Question: I'm having problems showing the right fonts or glyphs in my VMWare hosted Ubuntu instance.
'''
webkell@ubuntu:~$ uname -a
Linux ubuntu 2.6.35-22-generic #35-Ubuntu SMP Sat Oct 16 20:36:48 UTC 2010 i686 GNU/Linux
'''
I've i) installed vim-powerline using Vundle and ii) applied the fontpatcher as described in the "linux" section of <URL>, but I'm still seeing weird characters as seen in this screenshot:
.
I've tried the fonts Lucida Sans Typewriter-Powerline.otf and Monaco_Linux-Powerline.ttf in the <URL>. I even tried setting 'set guifont=MyFont' on the linux instance. But that didn't help.
Is there some special incantation I have to use to make this work on my VMWare hosted Ubuntu? It works fine on the host Mac.
Thanks
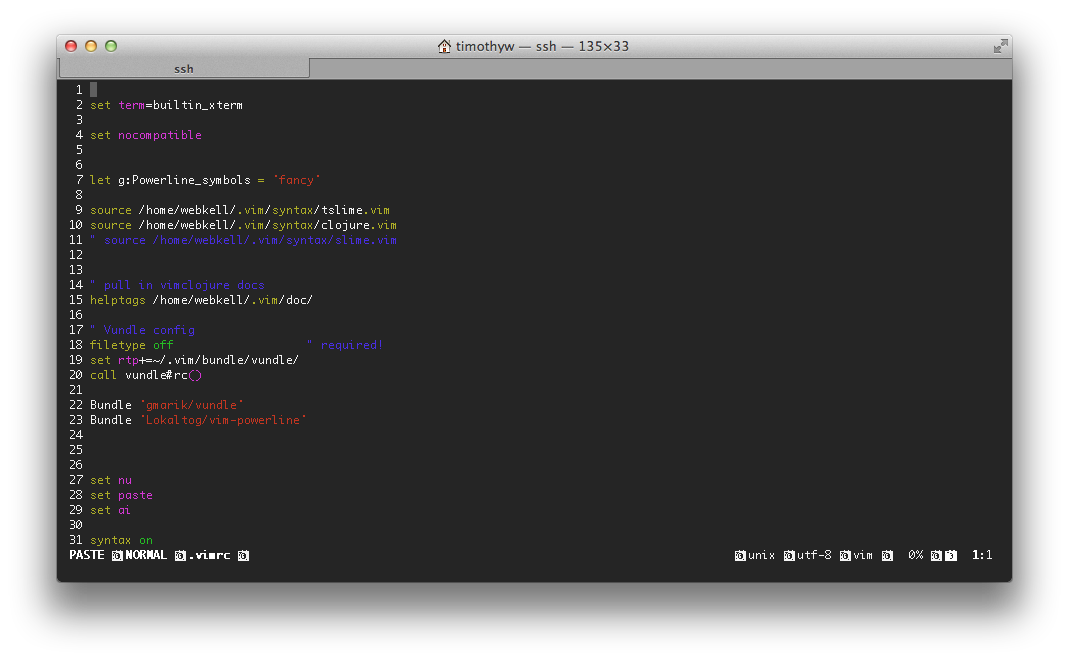
Answer: You're using a Linux font when you need a Mac font. Try using <URL>. Yes, you're accessing a Linux machine, but you're displaying the font with OSX, so that is the font that needs to be Powerline enabled.
Download and unzip it then add the .otf to your Font Book.app by using inside the application and locating the font. Then set your Terminal.app's font to Monaco for Powerline in the preferences (). I move between MacVim and terminal vim, so I set the font like this in my ~/.vimrc:
'''
if has("gui_running")
let s:uname = system("uname")
if s:uname == "Darwin
"
set guifont=Monaco\ for\ Powerline
endif
endif
'''